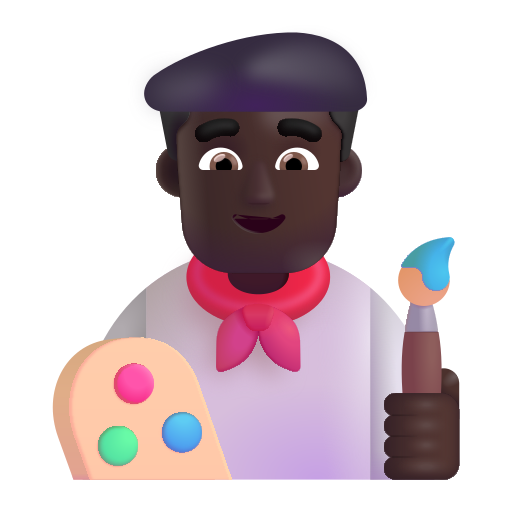
man artist color dark